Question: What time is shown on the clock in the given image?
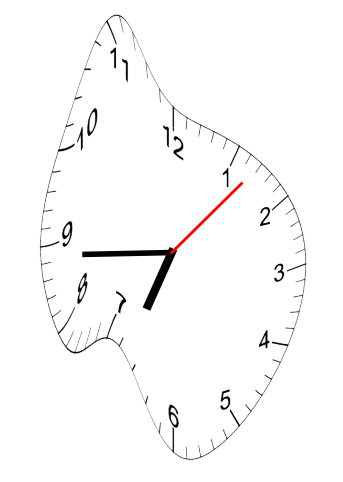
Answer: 06:44:07